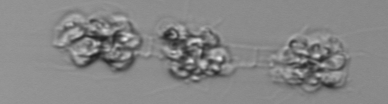
Label: Leptocylindrus_mediterraneus